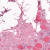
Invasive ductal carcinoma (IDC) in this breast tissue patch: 0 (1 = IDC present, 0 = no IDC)